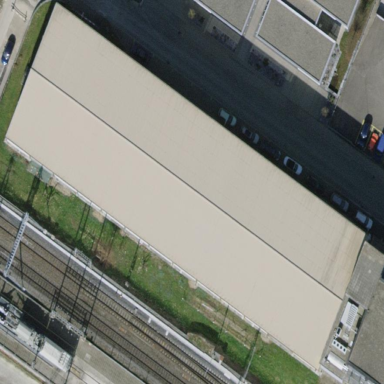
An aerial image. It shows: Industrial building.